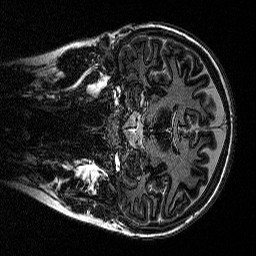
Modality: MP2RAGE
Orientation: coronal
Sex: female
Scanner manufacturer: siemens
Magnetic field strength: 3 T
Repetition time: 5 s
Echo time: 0.00292 s